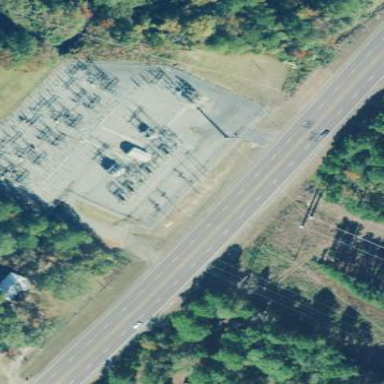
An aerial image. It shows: There is distribution substation enclosed by fence.